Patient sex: F
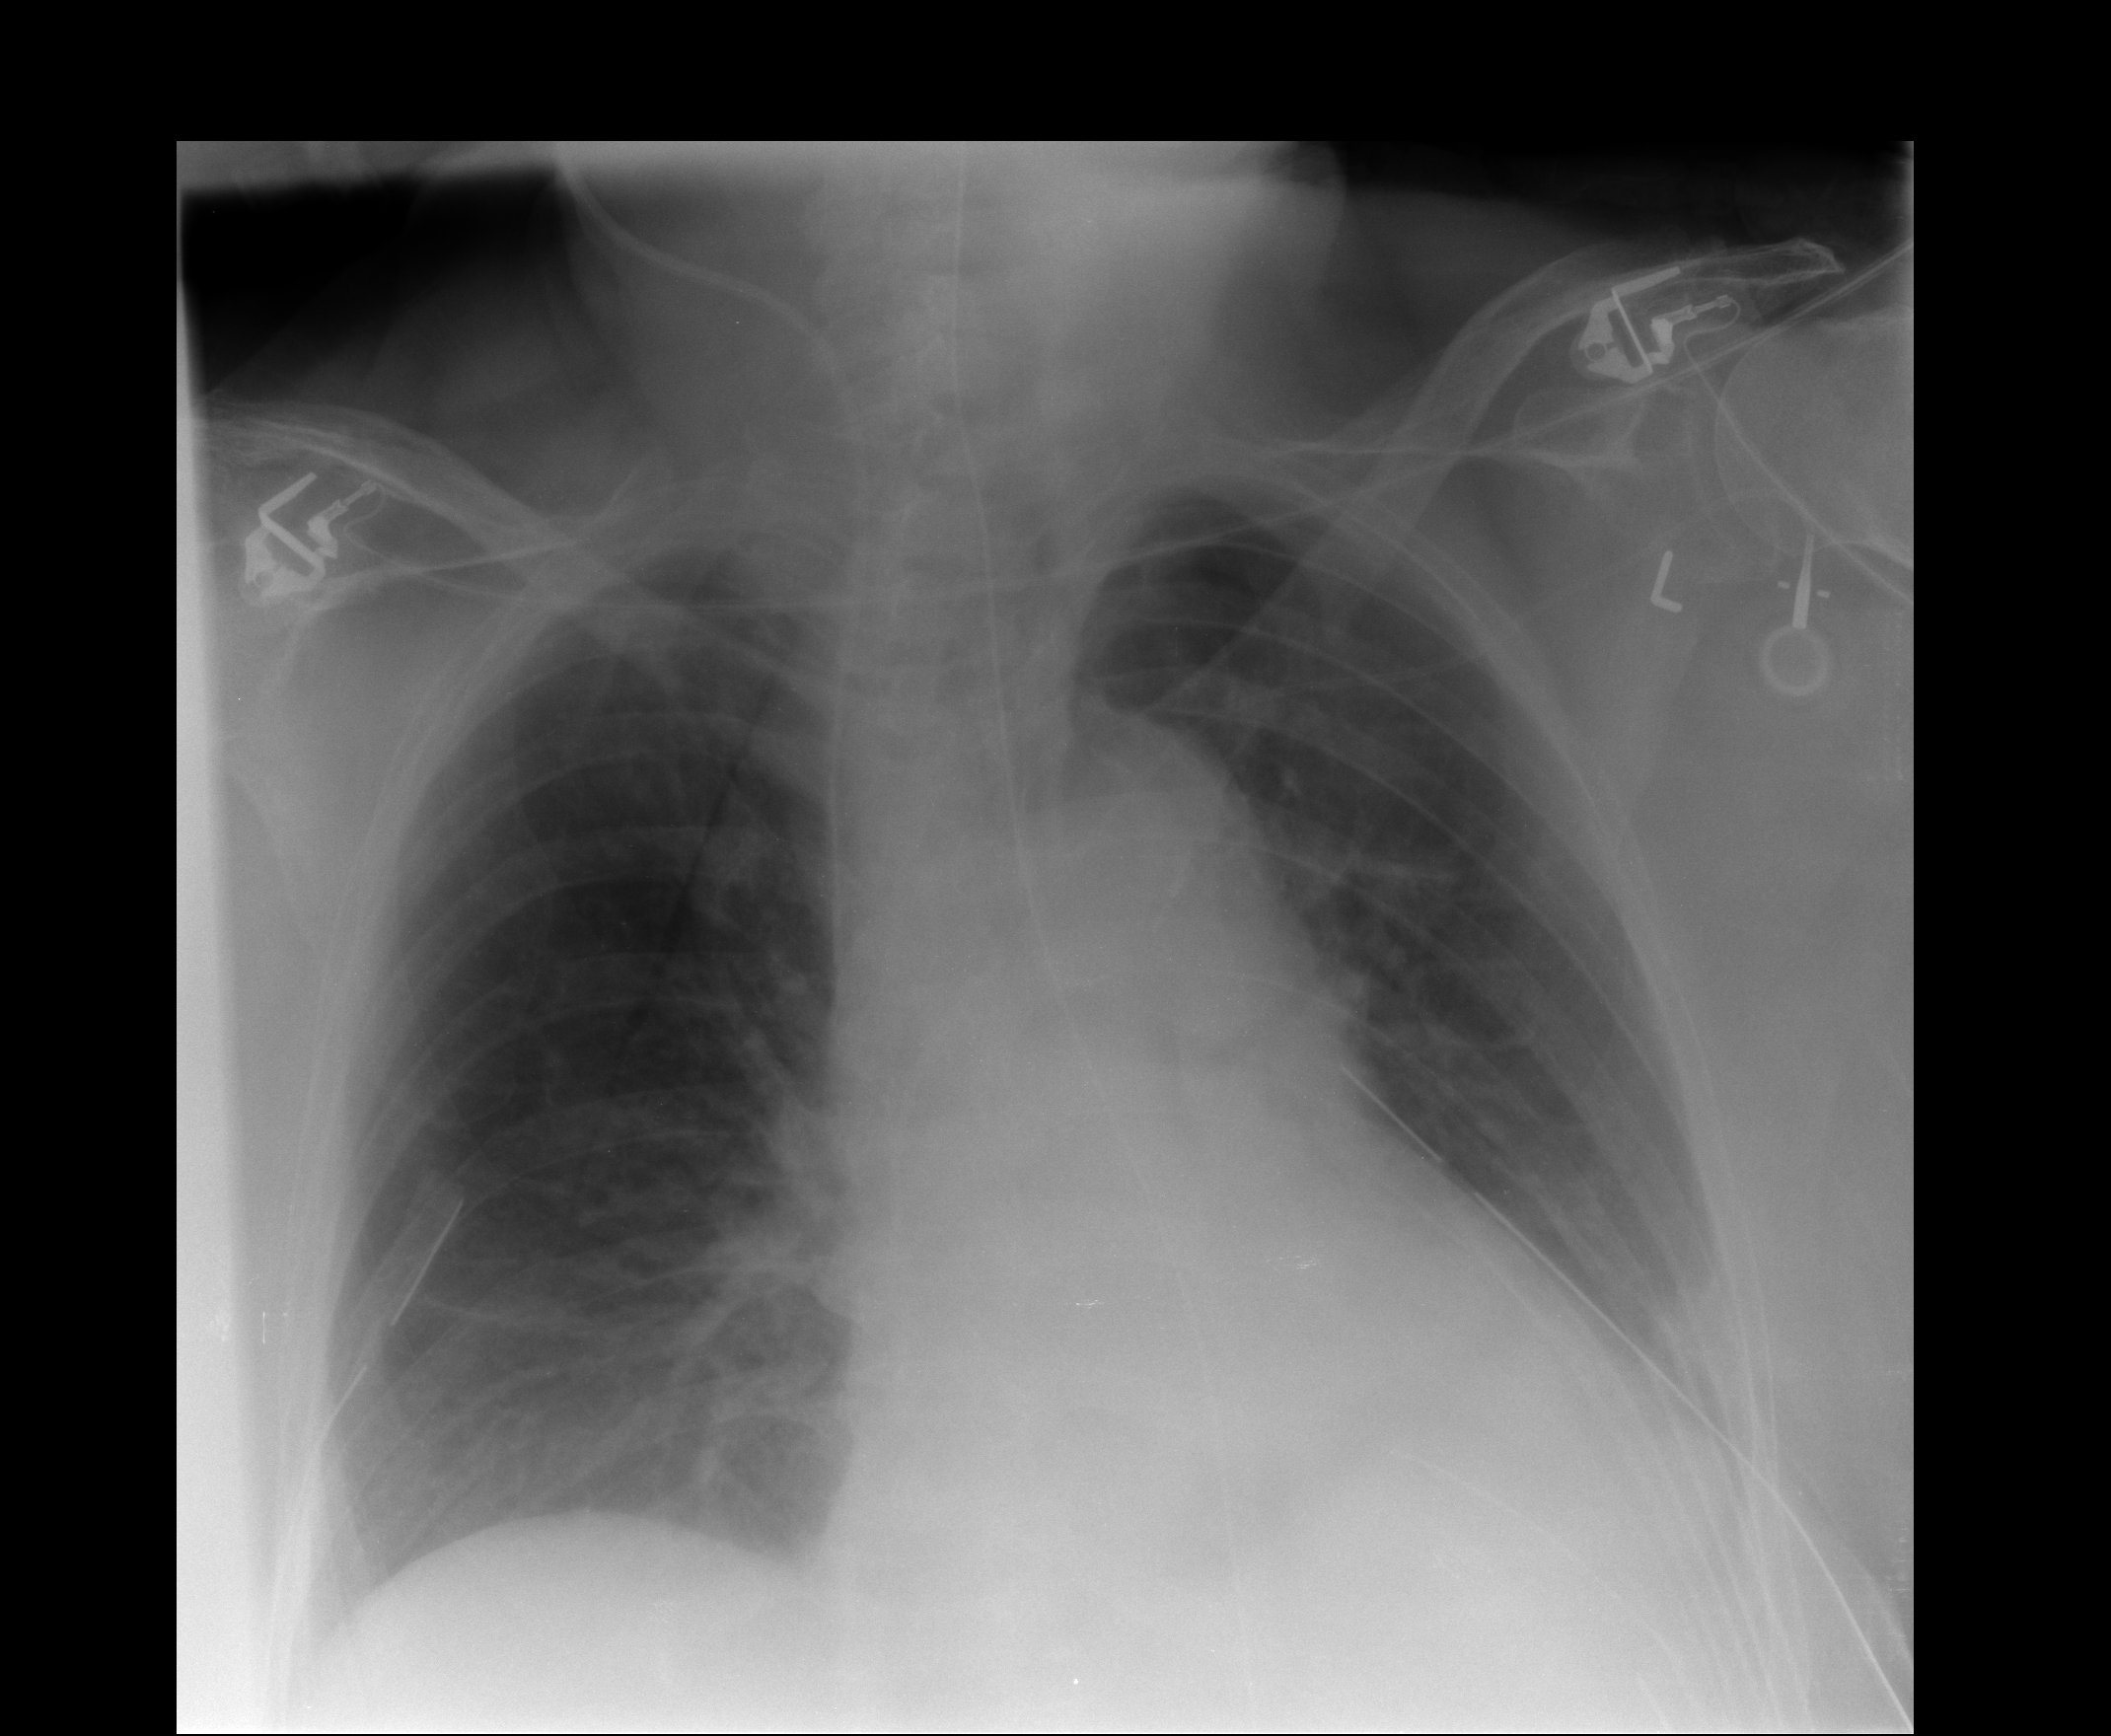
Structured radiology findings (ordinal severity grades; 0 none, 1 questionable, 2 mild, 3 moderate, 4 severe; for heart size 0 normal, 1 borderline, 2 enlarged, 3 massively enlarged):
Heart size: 2
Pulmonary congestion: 2
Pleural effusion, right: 0
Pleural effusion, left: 2
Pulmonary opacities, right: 0
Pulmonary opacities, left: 0
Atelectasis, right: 0
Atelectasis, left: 2